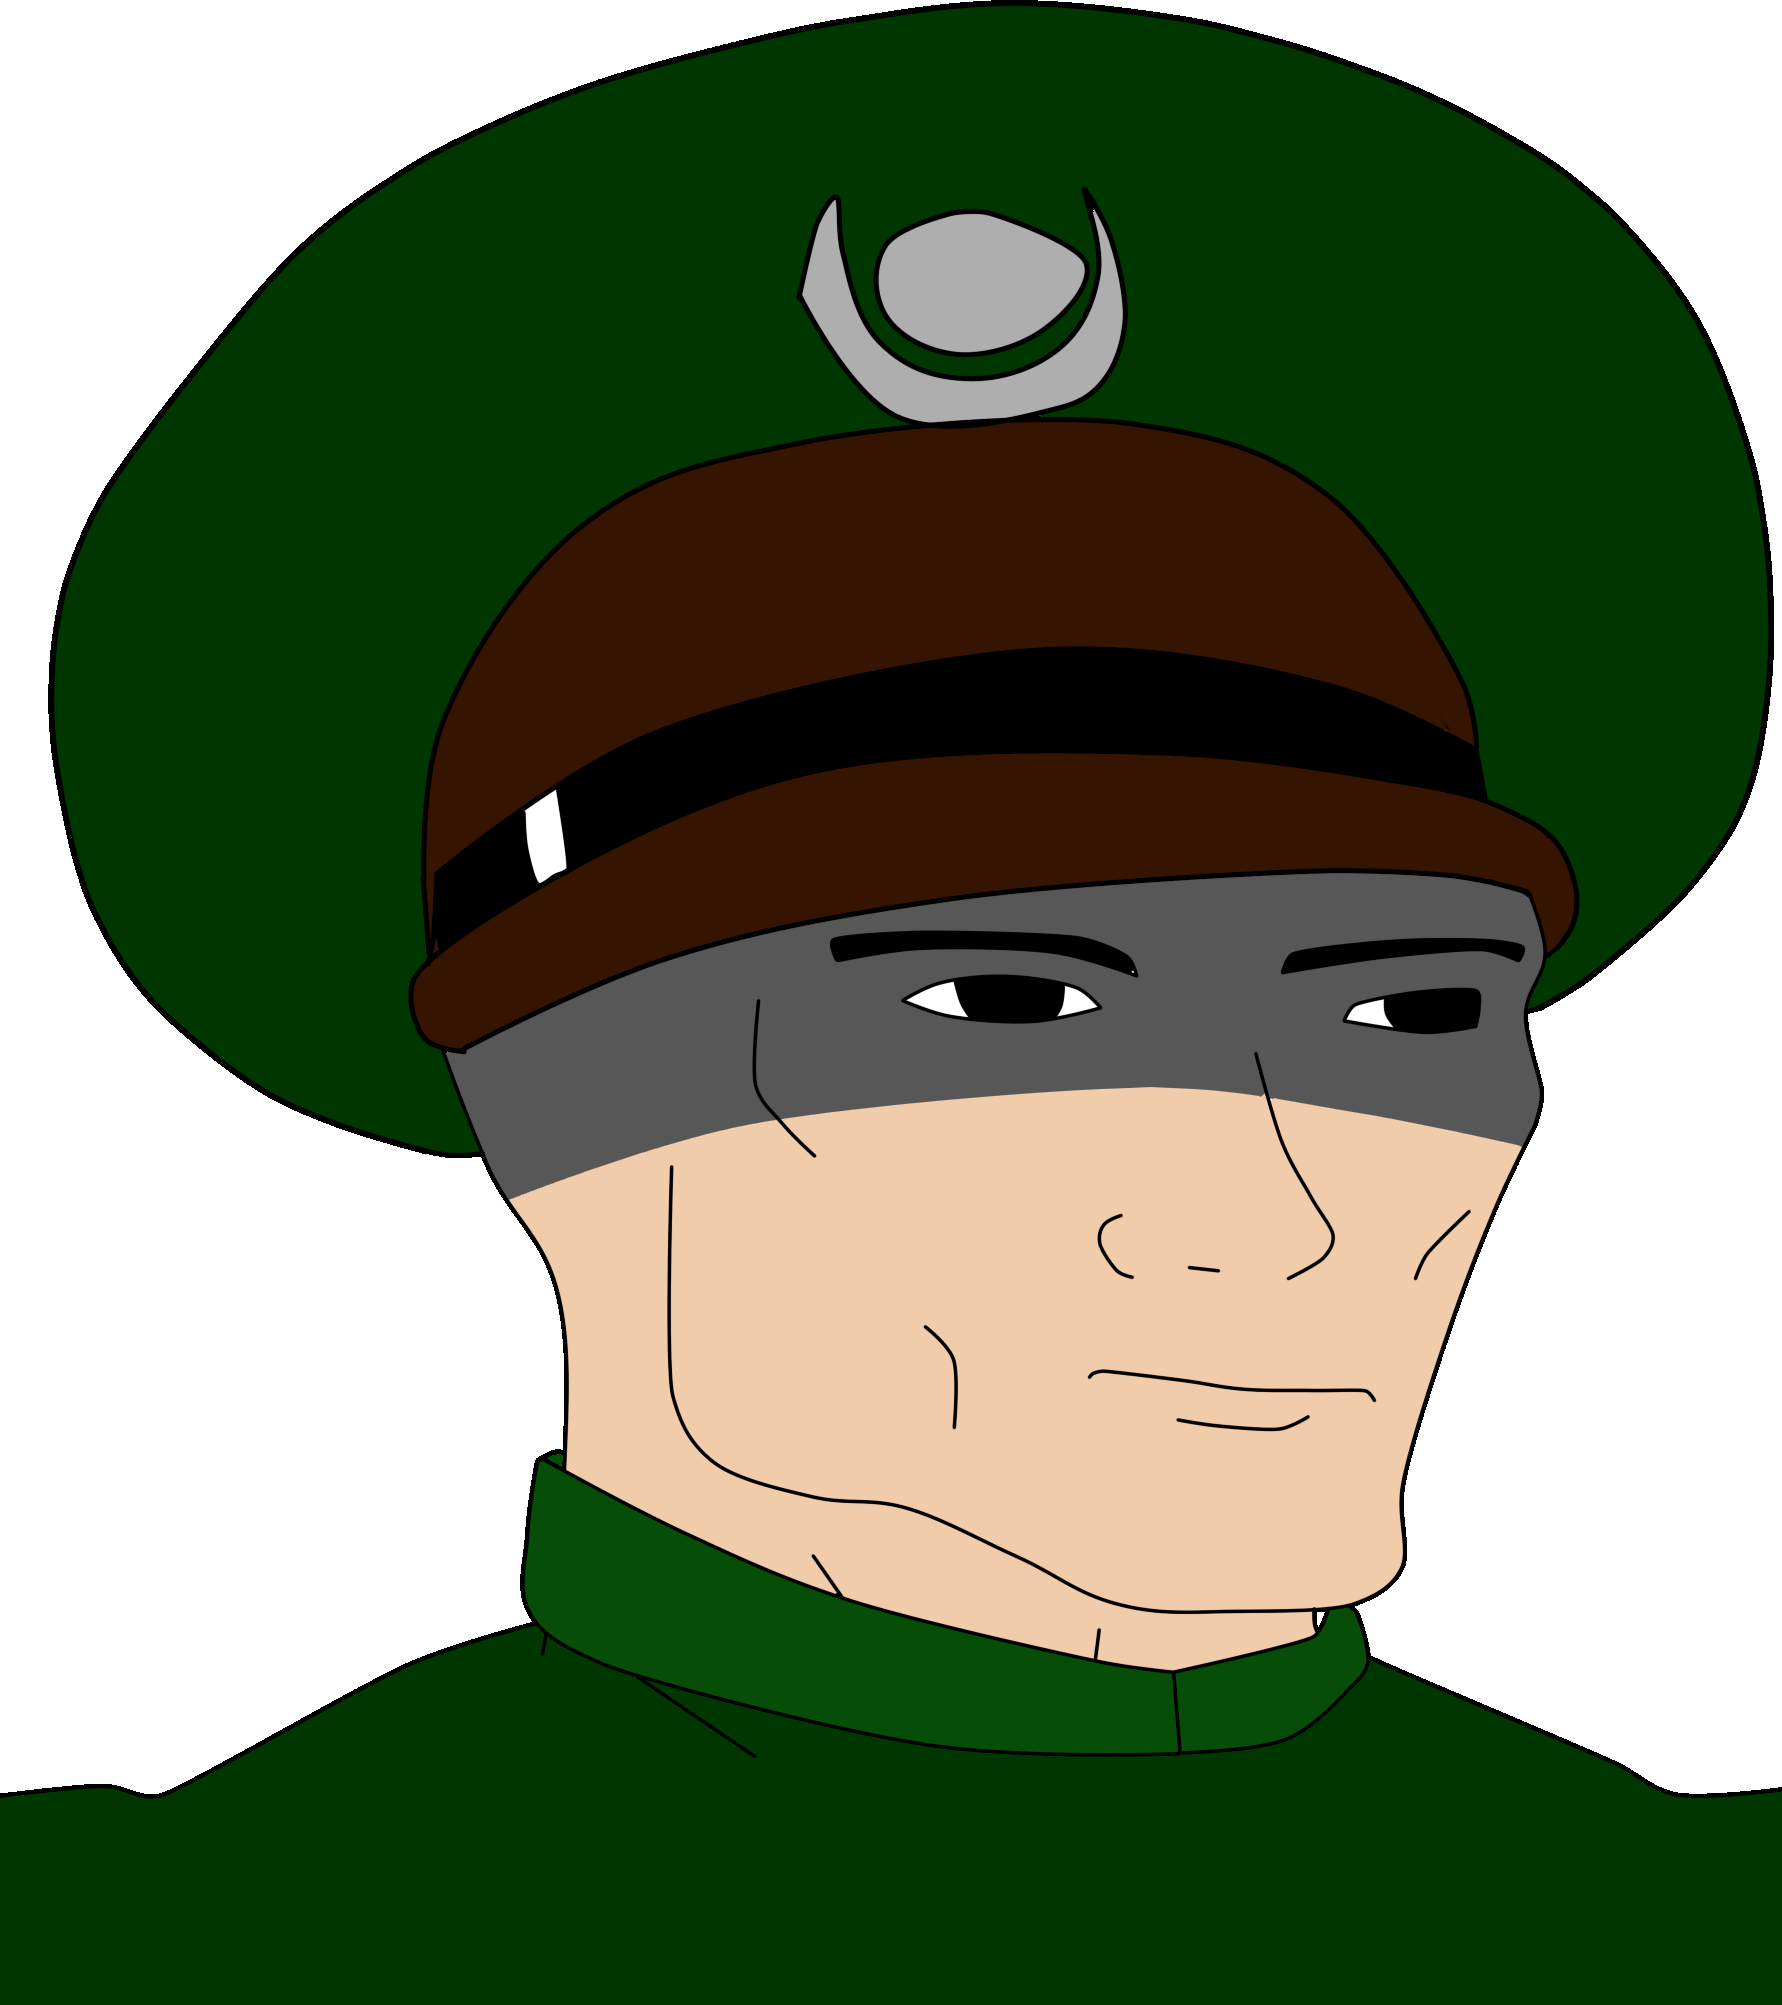
Label: 5_Handsome_Wojak